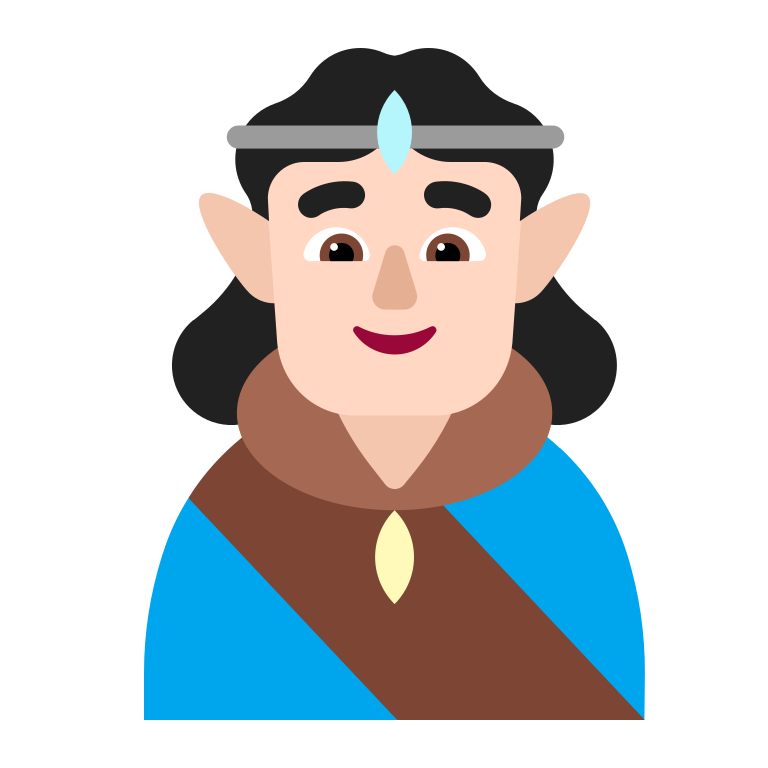
man elf flat light